Question: I'm trying to get my table data to my firestore app but such error
keep showing :
> TypeError: Cannot read property 'getLastRow' of null (line 14, file "Code")
I've done all configuration and I added Firestore library to Apps Script
'''
function covidFunc() {
const email = "myproject@appspot.gserviceaccount.com";
const key = "-----BEGIN PRIVATE KEY--------END PRIVATE KEY-----
";
const projectId = "my project id";
var firestore = FirestoreApp.getFirestore (email, key, projectId);
// get document data from ther spreadsheet
var ss = SpreadsheetApp.getActiveSpreadsheet();
var sheetname = "US-covid";
var sheet = ss.getSheetByName(sheetname);
// get the last row and column in order to define range
var sheetLR = sheet.getLastRow(); // get the last row
}
'''

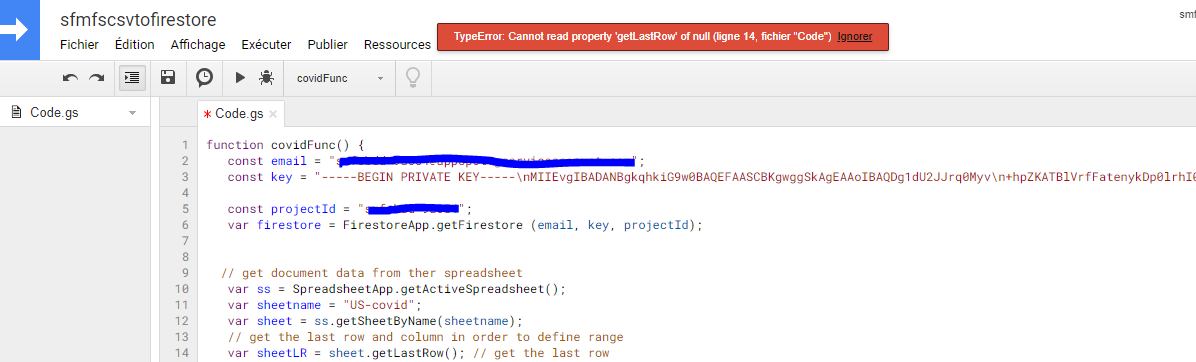
Answer: Your active spreadsheet file; the one that your google apps script project is attached to, should have a tab/sheet with the name: 'US-covid'. Your screenshot just provides a spreadsheet file with the name US-covid. But a should have it.
Example:
<URL>